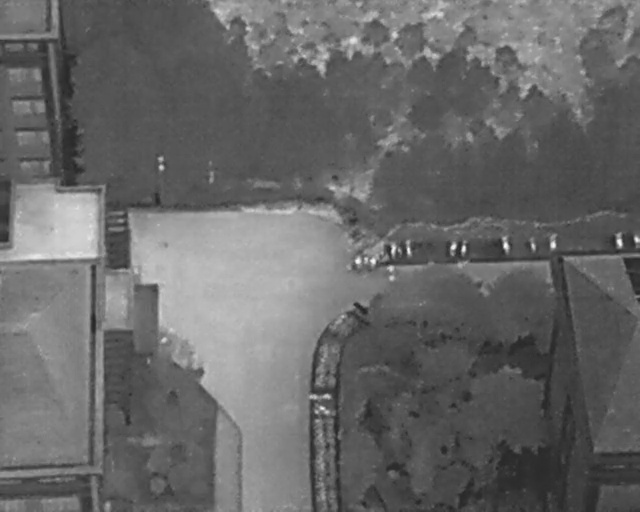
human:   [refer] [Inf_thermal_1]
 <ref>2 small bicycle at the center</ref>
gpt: <box>[[62, 47, 65, 49, 2], [59, 47, 62, 49, 2]]</box>

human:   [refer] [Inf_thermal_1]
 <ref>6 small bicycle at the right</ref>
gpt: <box>[[77, 47, 80, 48, 173], [81, 47, 84, 48, 165], [69, 47, 72, 49, 2], [70, 47, 74, 48, 2], [84, 45, 87, 47, 2], [95, 45, 98, 47, 2]]</box>